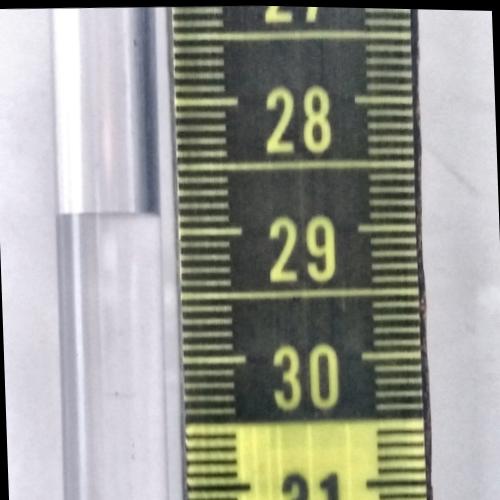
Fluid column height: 28.9 cm